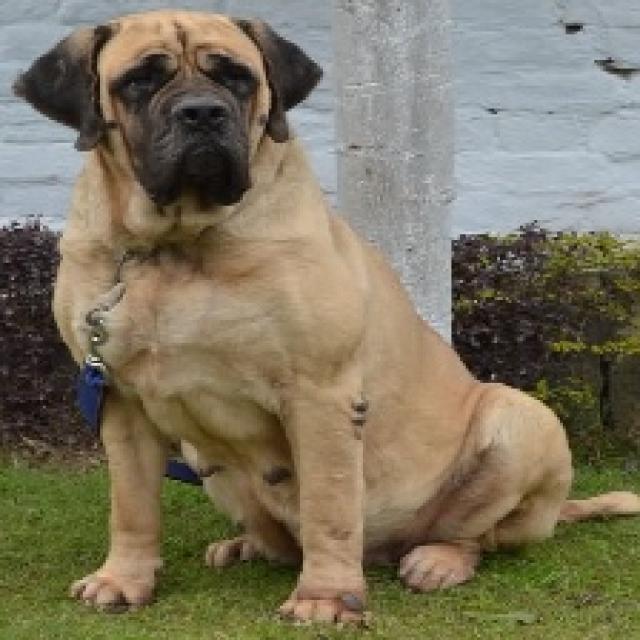
Healthy canine skin — no visible lesions, inflammation, or abnormalities. The skin and coat appear normal.